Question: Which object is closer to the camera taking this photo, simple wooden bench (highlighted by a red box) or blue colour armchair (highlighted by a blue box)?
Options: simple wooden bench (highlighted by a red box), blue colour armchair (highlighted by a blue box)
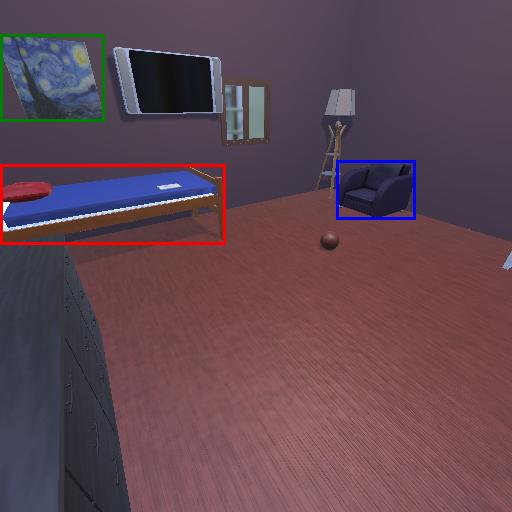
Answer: simple wooden bench (highlighted by a red box)